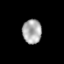
Tissue: prostate
Cell type: T cells
Senescence score: 0.2801
Nuclear area (px): 454
Mean DAPI intensity: 171.139